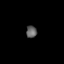
Tissue: prostate
Cell type: Endothelial cells
Senescence score: 0.6952
Nuclear area (px): 126
Mean DAPI intensity: 96.857